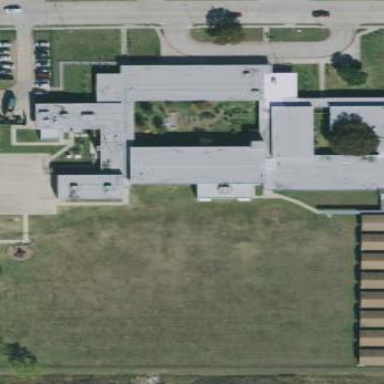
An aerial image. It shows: School.